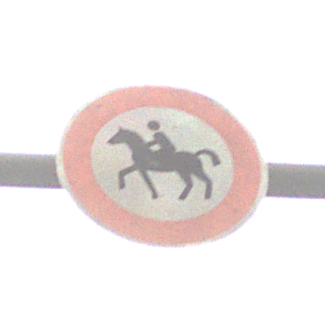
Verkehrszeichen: VerbotReiter
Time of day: MorningAfternoon
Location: Outdoor (Urban)
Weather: Overcast
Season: NotSpecified
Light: Natural